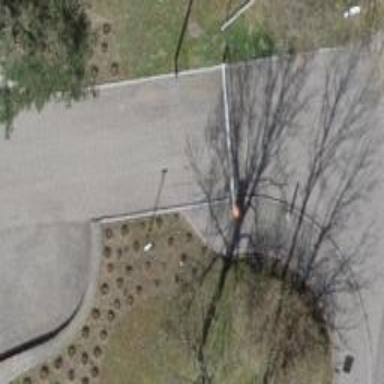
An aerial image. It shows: Lift gate barrier.